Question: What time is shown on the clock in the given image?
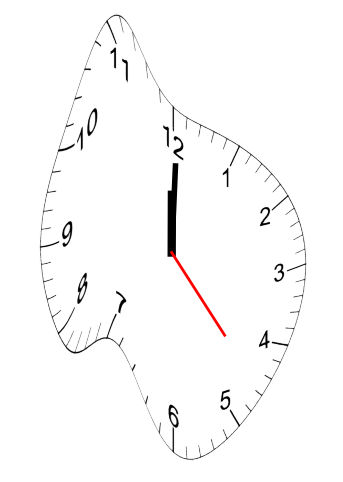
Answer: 12:00:23